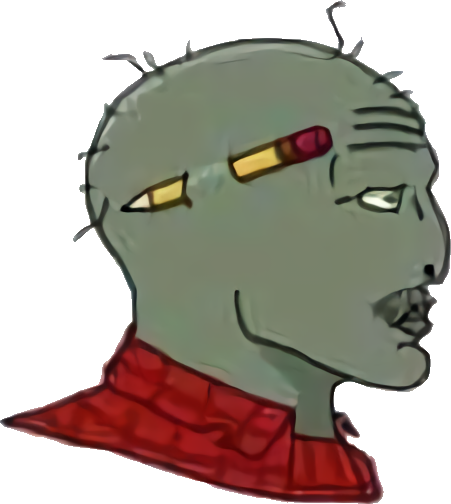
Label: 4_Yes_Chad